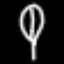
Label: leaf